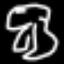
Label: frog